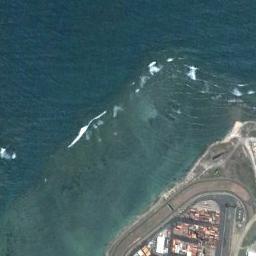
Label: beach